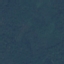
Land use / land cover class: Forest